Chest X-ray:
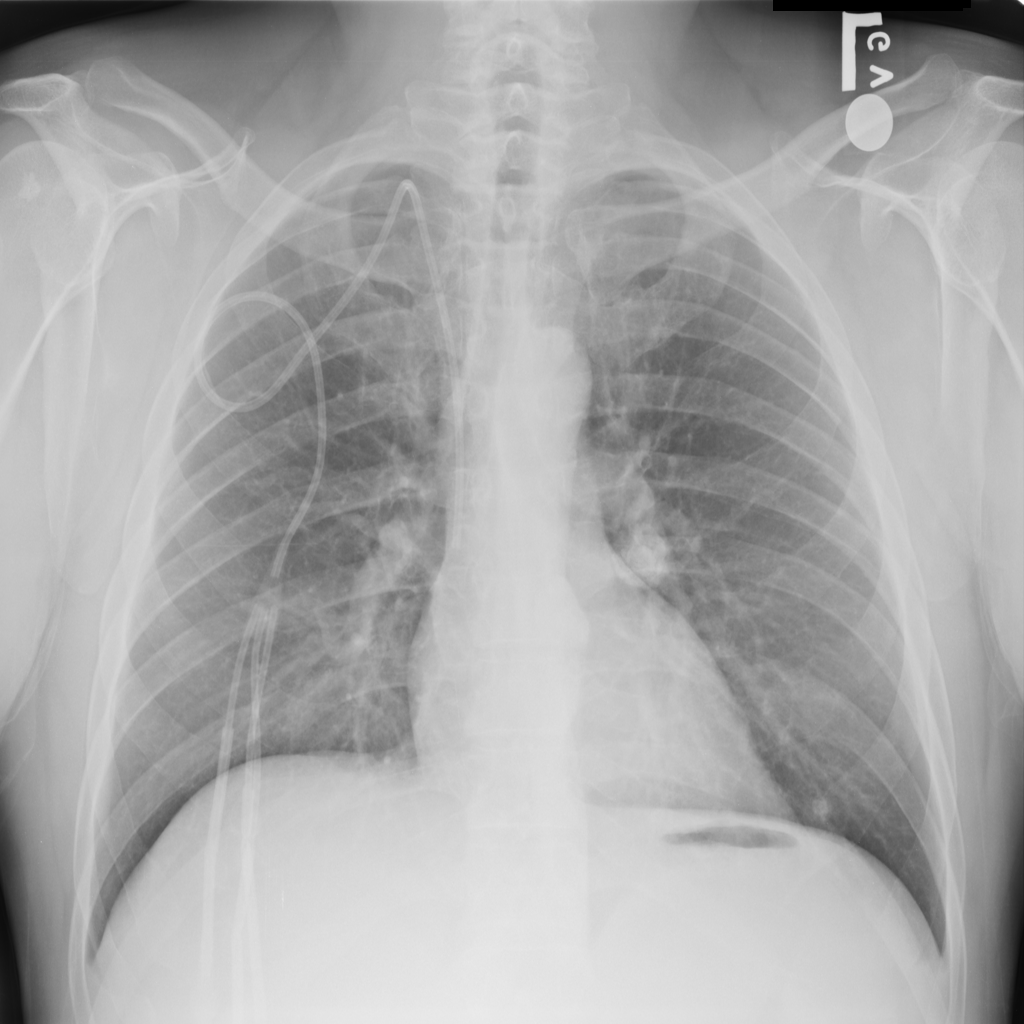
Findings: Calcification
No abnormal finding: no